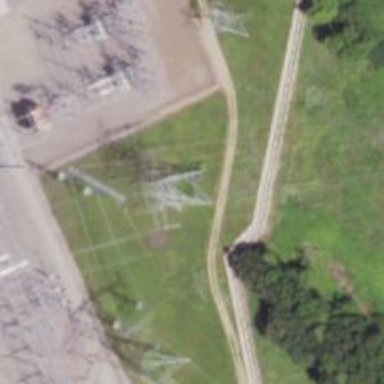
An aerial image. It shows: Lattice structure tower used for power distribution.